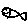
Label: fish